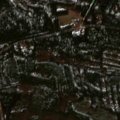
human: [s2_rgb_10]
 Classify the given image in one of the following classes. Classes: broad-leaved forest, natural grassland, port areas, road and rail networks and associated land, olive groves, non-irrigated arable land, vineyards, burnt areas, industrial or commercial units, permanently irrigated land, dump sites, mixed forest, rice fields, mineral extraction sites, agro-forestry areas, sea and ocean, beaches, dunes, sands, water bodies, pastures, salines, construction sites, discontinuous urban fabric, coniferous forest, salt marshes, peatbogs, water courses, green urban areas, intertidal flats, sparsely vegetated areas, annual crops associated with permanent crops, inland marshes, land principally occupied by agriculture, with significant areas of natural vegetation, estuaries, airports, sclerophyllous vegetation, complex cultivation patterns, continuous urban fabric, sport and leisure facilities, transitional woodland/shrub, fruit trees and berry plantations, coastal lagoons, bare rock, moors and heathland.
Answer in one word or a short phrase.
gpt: coniferous forest, transitional woodland/shrub